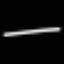
Label: line